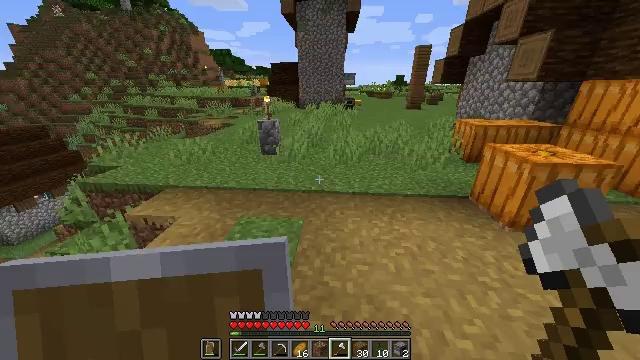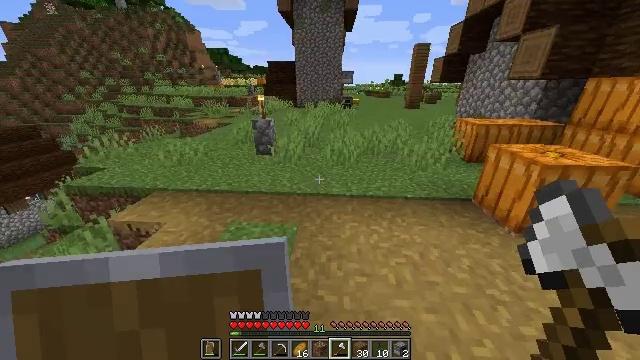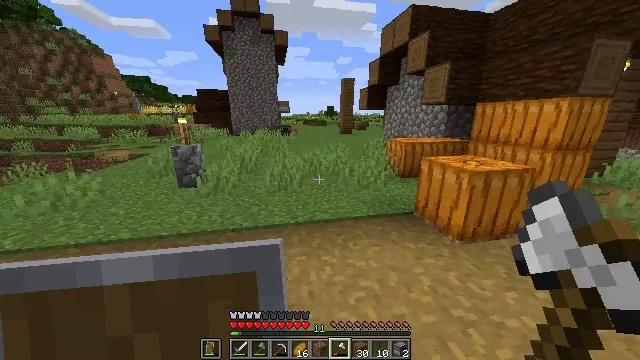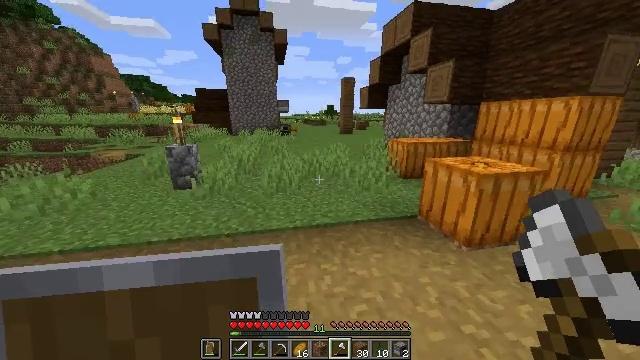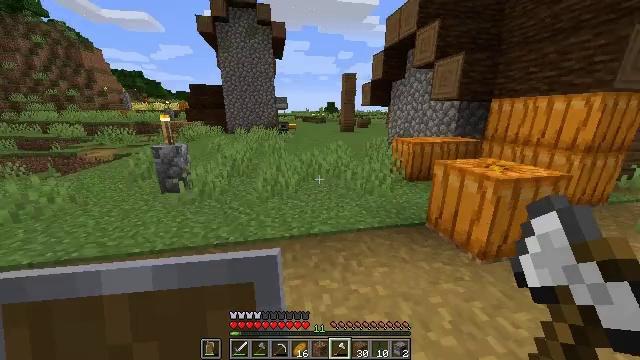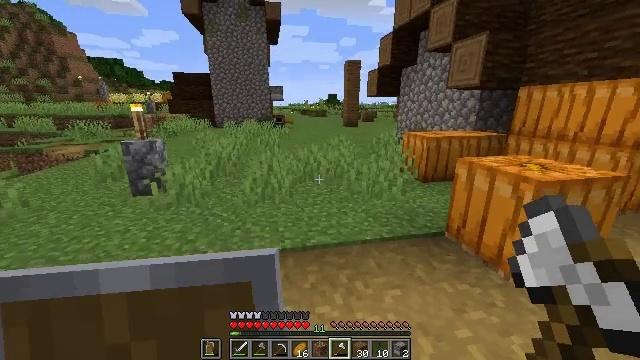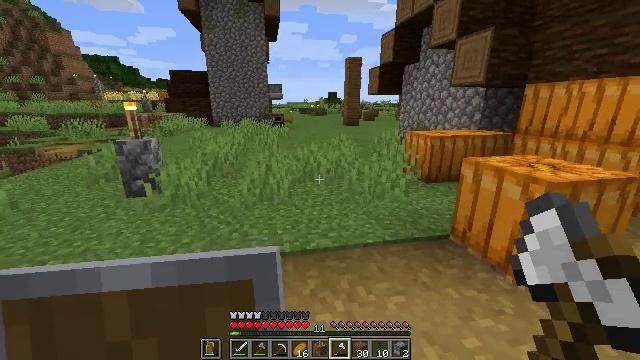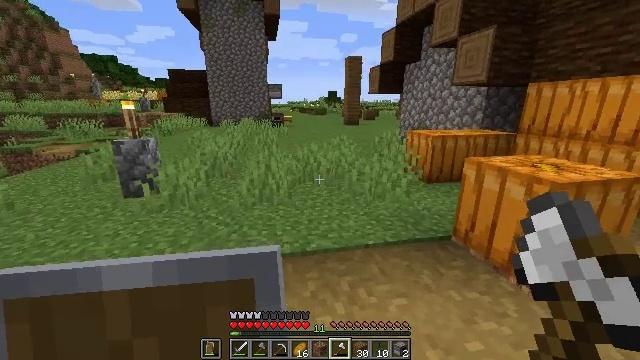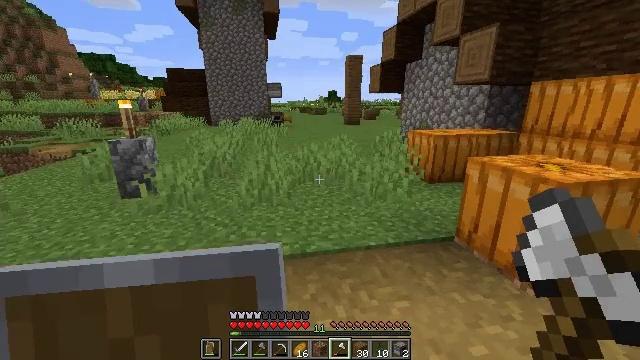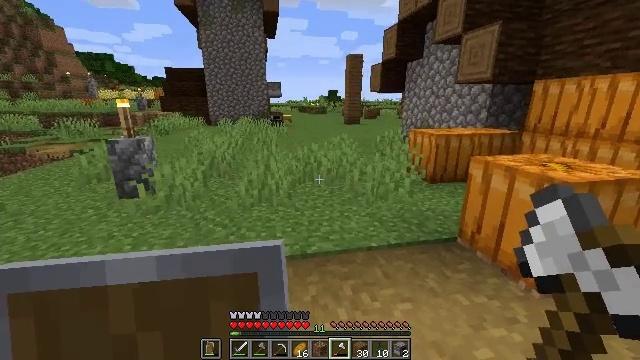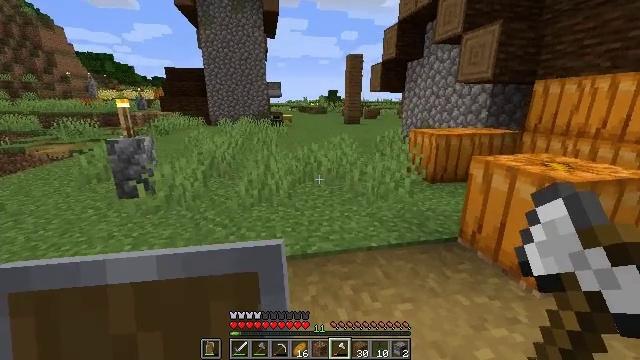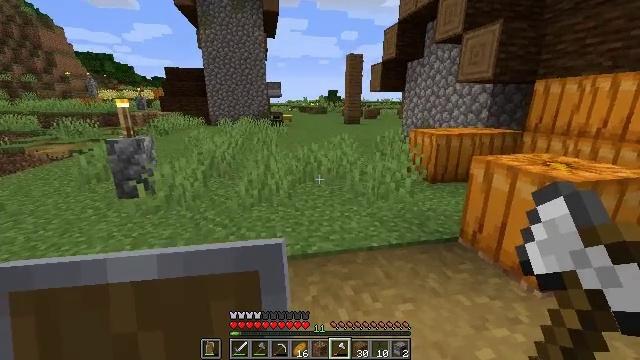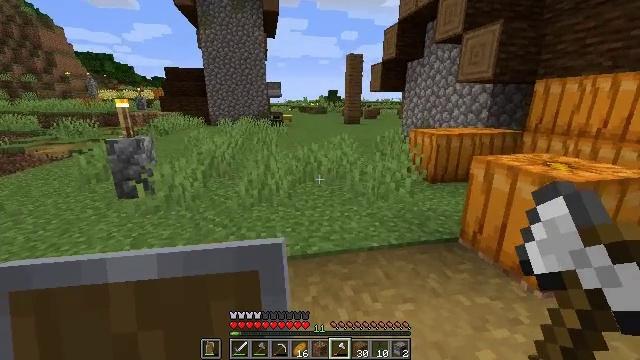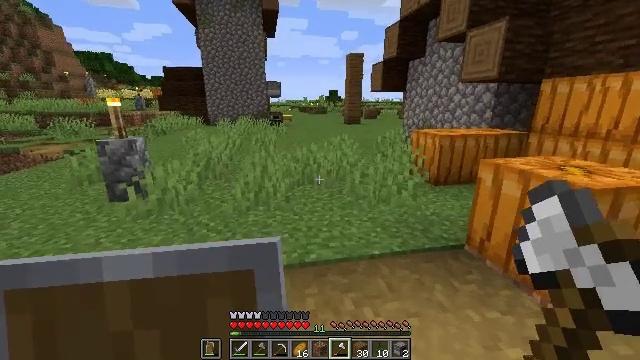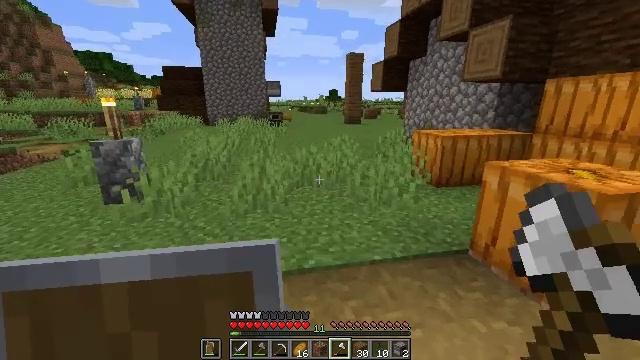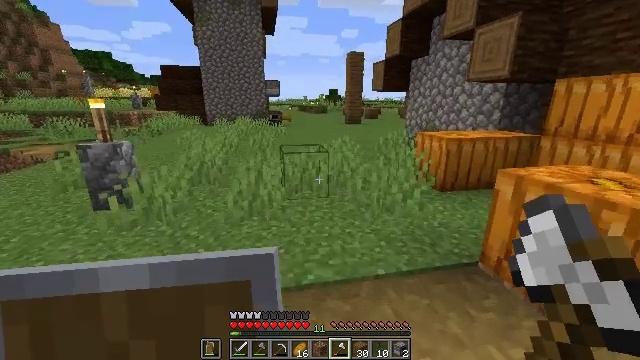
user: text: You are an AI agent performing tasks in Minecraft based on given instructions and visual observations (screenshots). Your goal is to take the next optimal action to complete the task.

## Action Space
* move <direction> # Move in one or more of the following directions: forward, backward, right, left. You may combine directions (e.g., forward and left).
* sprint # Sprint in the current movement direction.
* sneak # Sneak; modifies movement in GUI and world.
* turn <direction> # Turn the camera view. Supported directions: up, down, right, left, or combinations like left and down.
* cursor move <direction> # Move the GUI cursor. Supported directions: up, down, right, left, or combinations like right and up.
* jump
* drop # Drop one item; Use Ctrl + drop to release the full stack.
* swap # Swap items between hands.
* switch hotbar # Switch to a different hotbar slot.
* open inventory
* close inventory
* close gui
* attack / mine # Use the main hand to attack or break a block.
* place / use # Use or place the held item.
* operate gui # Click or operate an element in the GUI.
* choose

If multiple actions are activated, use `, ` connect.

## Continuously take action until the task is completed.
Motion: motion action
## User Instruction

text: Create spruce planks using spruce logs.
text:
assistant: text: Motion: move forward and move right, jump
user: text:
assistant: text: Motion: move forward and move right, turn right and up, jump
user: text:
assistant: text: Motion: no_op
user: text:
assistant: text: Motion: no_op
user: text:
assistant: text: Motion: no_op
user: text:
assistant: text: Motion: no_op
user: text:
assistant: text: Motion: no_op
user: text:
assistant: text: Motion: no_op
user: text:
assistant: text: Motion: no_op
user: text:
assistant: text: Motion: no_op
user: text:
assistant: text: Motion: no_op
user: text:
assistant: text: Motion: move forward
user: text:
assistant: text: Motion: move forward
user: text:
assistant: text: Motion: move forward
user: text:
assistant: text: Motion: move forward
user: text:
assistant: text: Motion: move forward
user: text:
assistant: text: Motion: move forward, sprint
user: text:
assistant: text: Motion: move forward, sprint
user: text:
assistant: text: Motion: move forward, sprint
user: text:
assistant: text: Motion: move forward, sprint
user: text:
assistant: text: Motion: move forward
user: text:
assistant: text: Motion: move forward, jump
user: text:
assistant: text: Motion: move forward, jump
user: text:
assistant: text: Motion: move forward, jump
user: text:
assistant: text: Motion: move forward, jump
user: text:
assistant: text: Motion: move forward, jump
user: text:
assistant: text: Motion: move forward, jump
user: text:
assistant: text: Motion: move forward, jump
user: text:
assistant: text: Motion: move forward, jump
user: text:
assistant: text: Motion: move forward, jump